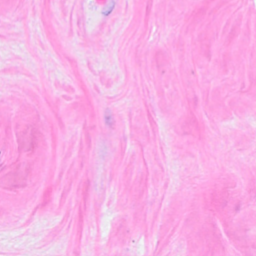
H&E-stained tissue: Breast